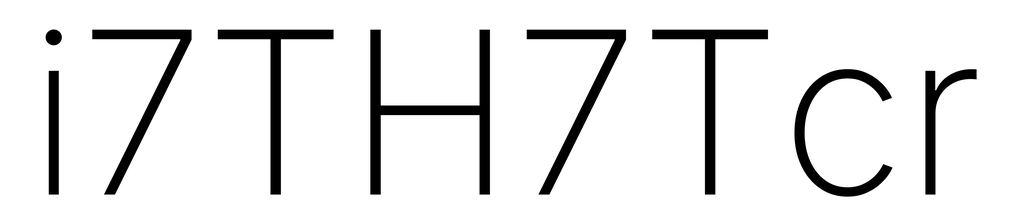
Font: Inter_ExtraLight